Question: I am creating this in a visualforce page but due to stackexchange policy I need to post web development questions here.
I have the following HTML code:
'''
<div style="position: absolute; top: 0; left: 0; right: 0; bottom: 0; opacity: 0.75; z-index: 1000; background-color: gray;">
&nbsp;
</div>
<div style="position: absolute; left: 0; top: 0; bottom: 0; right: 0; z-index: 1001; margin: 10% 25%; color:white; font-weight:bold; text-align: center;">
<h>Transferring Records...</h><br />
<img src="/img/loading32.gif"/><br />
<h>This may take a minute or two...</h><br />
</div >
'''
Which generates a full screen gray overlay and then my text and image in the center.
What I am trying to do is create a smaller white box around my text as well so it is easier to read. Can anyone help me with that?
Here is a screenshot of current setup:

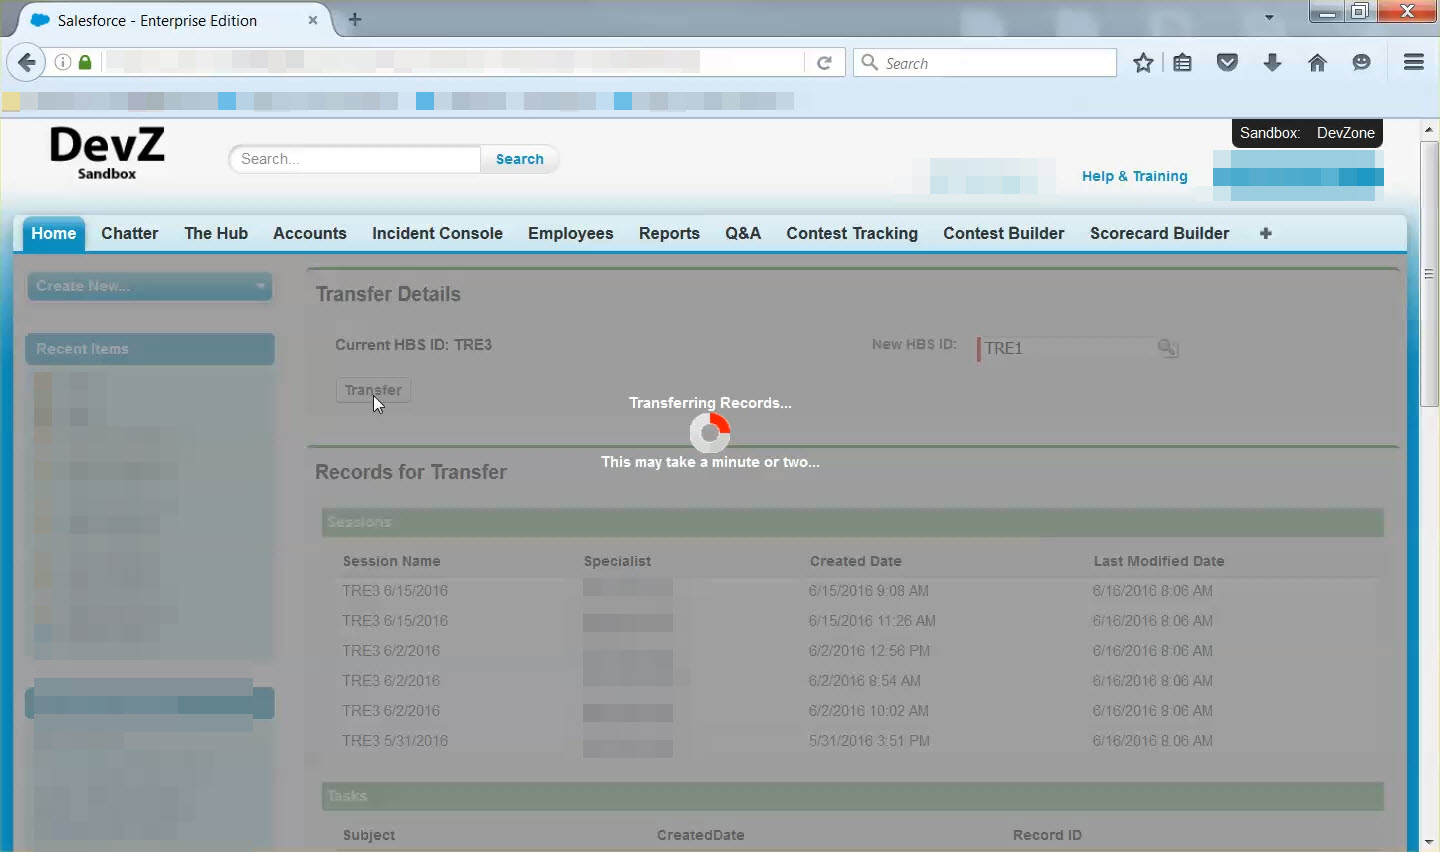
Answer: Personally I would change your structure a slight bit and decouple your CSS - if only for your own sanity when reading the thing in between content (if you want to you can simple include it in a '<style type="text/css"></style>' tag and it would work as well.
Since you want your white box to be inside your container, why not structure it like that? By fixing the outer container (with class 'overlay', referenced as '.overlay' in CSS) you can now position the inner box correctly, by moving it 50% from the left and top and then transform the box itself using 'translate', moving it by minus half its width and height. Now your structure makes sense and you can do whatever you want with your inner box:
'''
div.overlay {
position: fixed;
top: 0;
left: 0;
width: 100%;
height: 100%;
z-index: 1000;
background-color: gray;
background-color: rgba(150,150,150,.5);
}
div.overlay div {
position: absolute;
left: 50%;
top: 50%;
transform: translate(-50%,-50%);
color: black;
font-weight: bold;
text-align: center;
padding: 20px;
background: rgba(255,255,255,.5)
}
'''
'''
<div class="overlay">
<div>
<h>Transferring Records...</h>
<br /><img src="/img/loading32.gif"/>
<br /><h>This may take a minute or two...</h>
</div>
</div>
'''
This structure also makes it easy to work with as everything is simply contained in one single element, and you control everything in it. Easier to debug, easier to reason about (the relationship of the elements is obvious) and your CSS can target specifically 'div's that are nested inside boxes with the class 'overlay'.